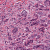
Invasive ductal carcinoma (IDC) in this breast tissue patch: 1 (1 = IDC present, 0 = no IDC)